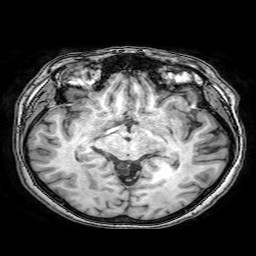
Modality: T1w
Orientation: coronal
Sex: female
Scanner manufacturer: philips
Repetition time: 0.008232 s
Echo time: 0.00382 s